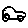
Label: car